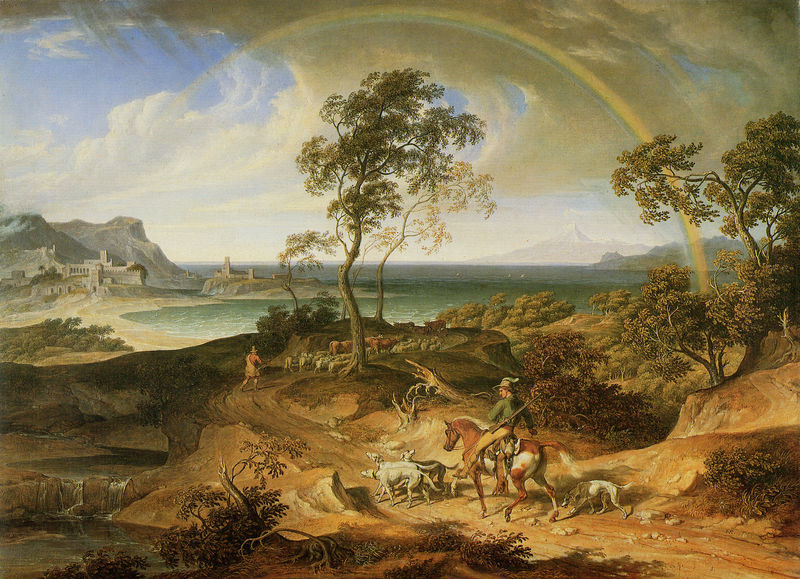
Titel: Gewitterlandschaft mit heimkehrendem Reiter und Regenbogen
Künstler: Joseph Anton Koch
Standort: Stuttgart
Institution: Staatsgalerie
Schlagwörter: baum, berg, blau, blätter, felsen, gemälde, himmel, laub, mann, meer, schatten, wasser, wolken, bäume, fluss, gelb, grün, landschaft, menschen, ocker, sand, see, stadt, ufer, äste, braun, grau, hintergrund, hut, licht, männer, orange, strasse, türkis, weiss, gebäude, hund, hunde, tiere, weg, beige, jacke, mensch, stein, steine, öl, bach, erde, horizont, häuser, hügel, kühe, natur, wind, zweige, büsche, gewässer, pfad, sonne, wege, insel, land, wald, wasserfall, pferd, pferde, reiter, reiten, spanien, küste, strand, wellen, bogen, ort, rudel, berge, fels, gebirge, herde, kuh, idylle, hafen, böschung, romantik, sturm, wetter, bauer, bucht, regen, rinder, burg, türme, vulkan, festung, idyllisch, lichtung, flora, jagd, tracht, jäger, gewehr, jagdhund, fauna, flinte, jagdhunde, heroische landschaft, meute, schafe, hirte, schäfer, koch, golf, jagdszene, regenbogen, spektralfarben, strum, hundemeute, landsachft, muete, reiter jäger